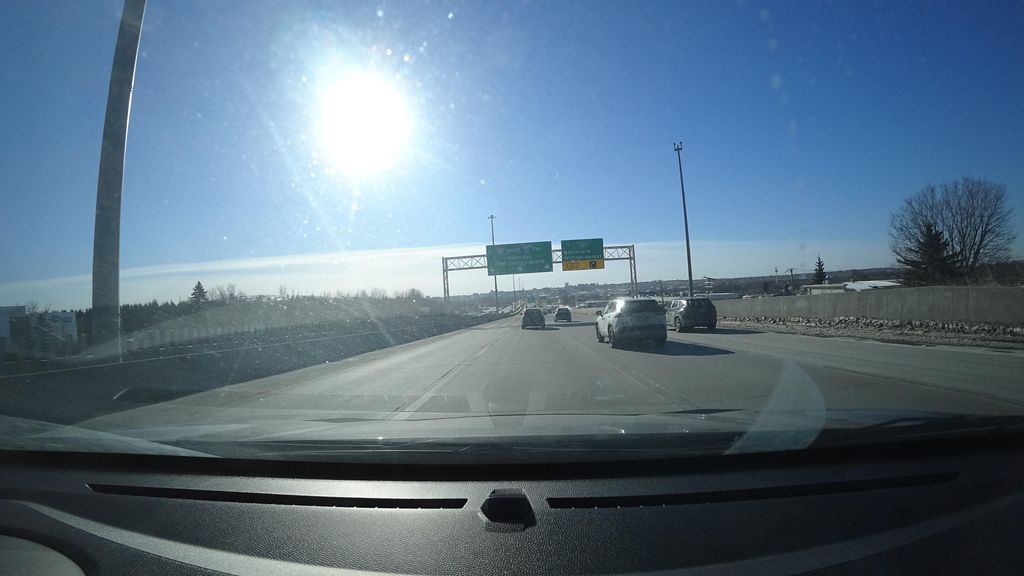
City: quebec_city